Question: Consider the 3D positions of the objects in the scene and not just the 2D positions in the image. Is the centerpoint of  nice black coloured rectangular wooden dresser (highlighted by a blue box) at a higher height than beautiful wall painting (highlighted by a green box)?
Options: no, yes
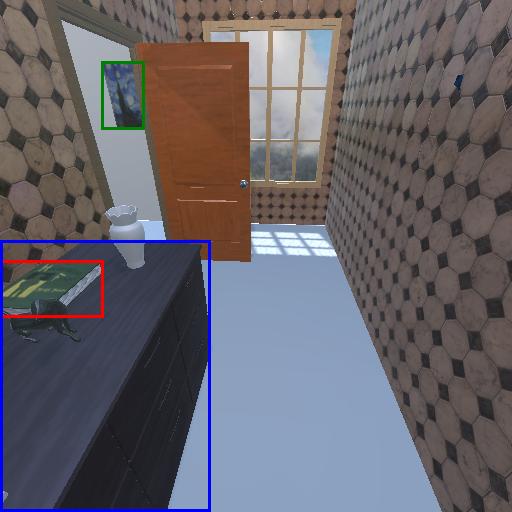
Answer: no